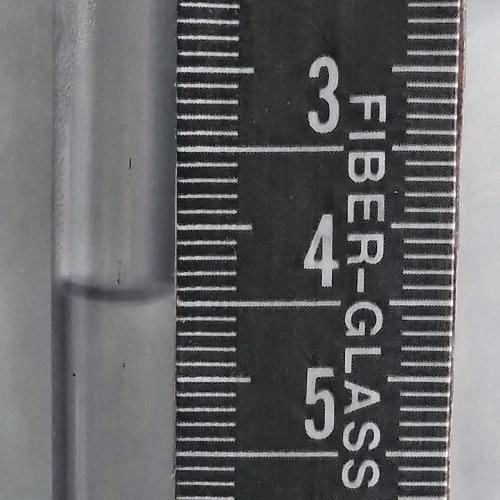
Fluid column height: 4.5 cm